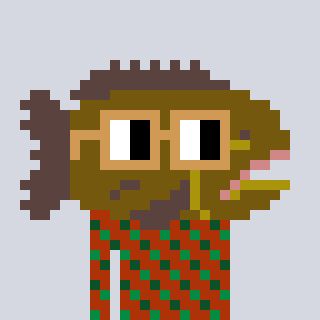
a pixel art character with square brown glasses, a grouper-shaped head and a hotbrown-colored body on a cool background